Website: macys
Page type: account-selection
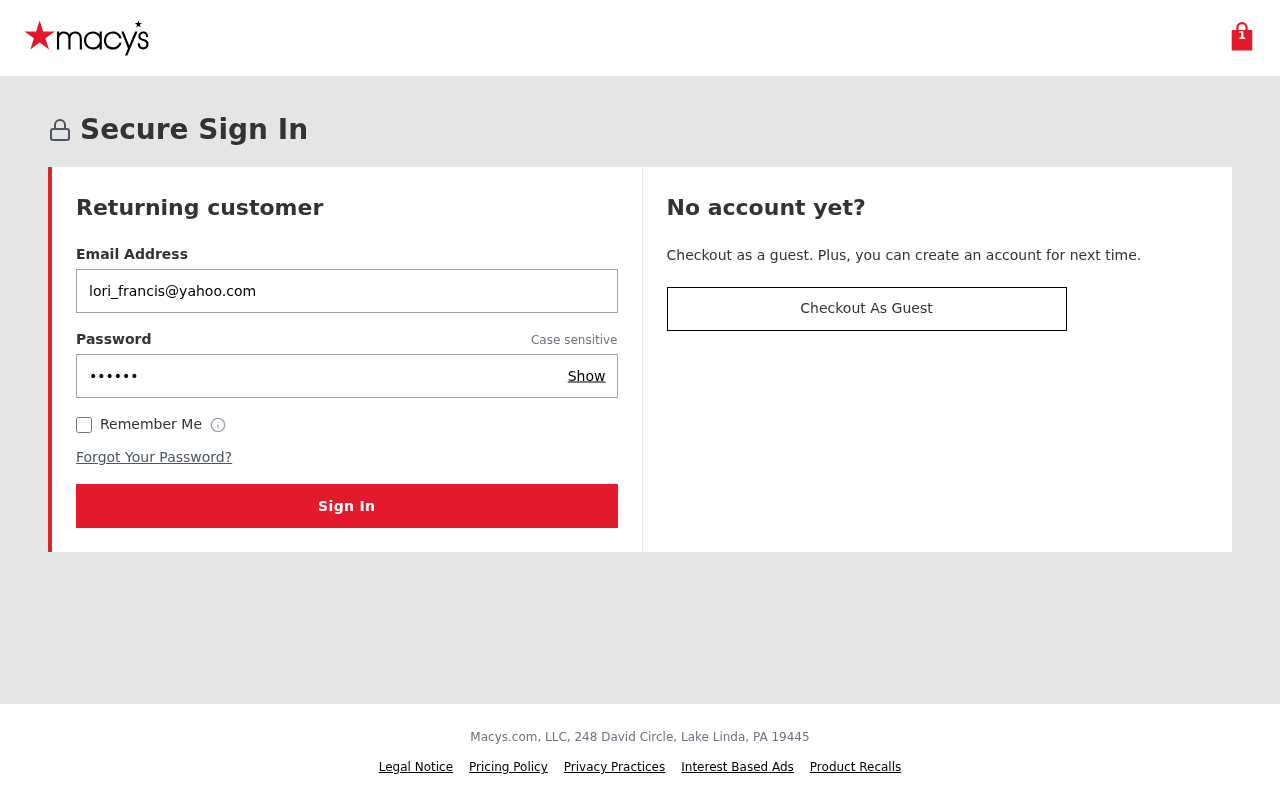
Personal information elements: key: PII_EMAIL
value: lori_francis@yahoo.com
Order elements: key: ORDER_NUM_ITEMS
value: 1